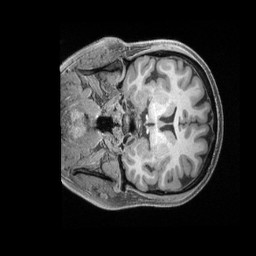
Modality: T1w
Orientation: coronal
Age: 41
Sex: female
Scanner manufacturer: siemens
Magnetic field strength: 3 T
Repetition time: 2.4 s
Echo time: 0.00228 s